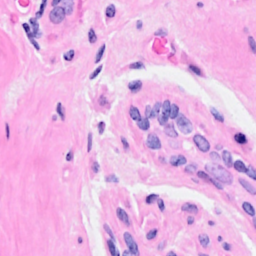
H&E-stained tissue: Breast